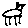
Label: cat